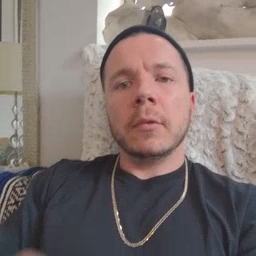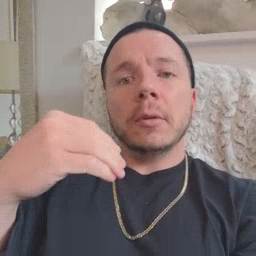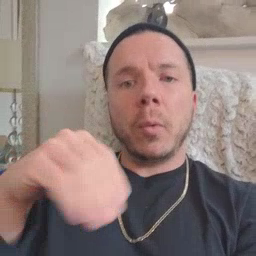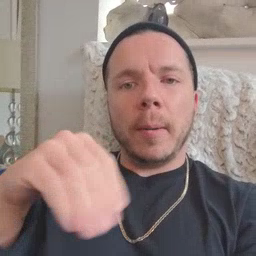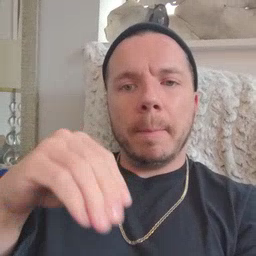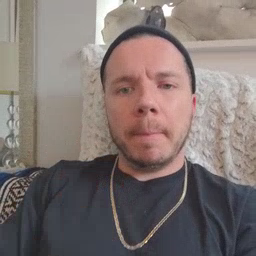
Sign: store